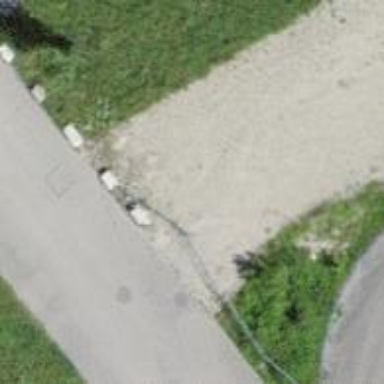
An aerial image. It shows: Yard with single track.